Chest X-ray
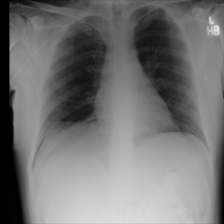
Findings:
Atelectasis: negative
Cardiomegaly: negative
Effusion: negative
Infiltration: negative
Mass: negative
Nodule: negative
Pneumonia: negative
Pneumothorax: negative
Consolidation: negative
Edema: negative
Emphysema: negative
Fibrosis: negative
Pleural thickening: negative
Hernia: negative